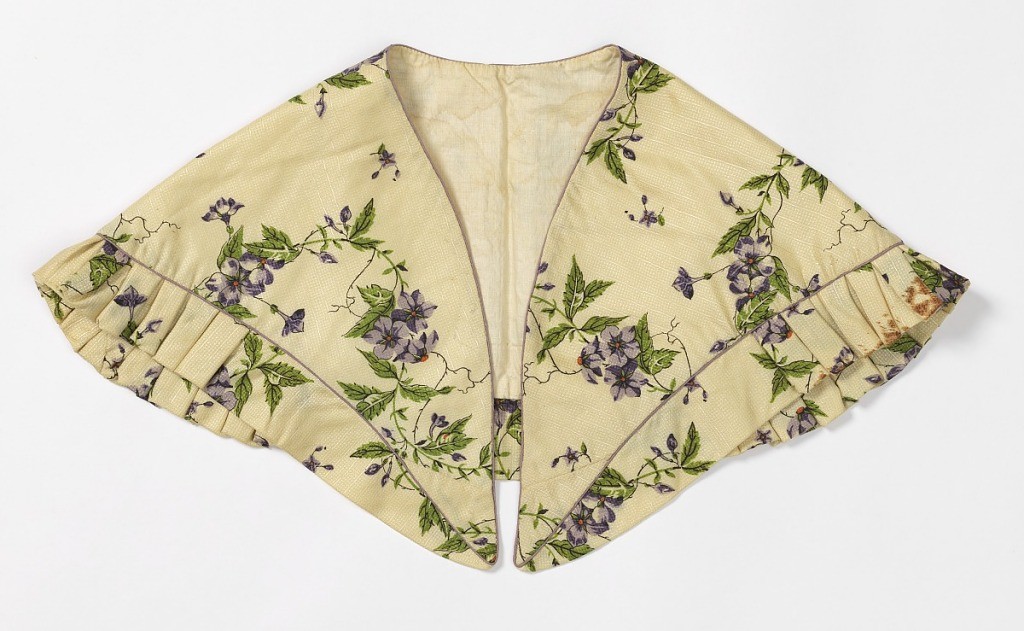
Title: Fichu
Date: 1836–40
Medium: silk Technique: compound weave, printed by engraved roller
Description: Fichu with piping and ruffled edge, in ivory silk printed with loosely drawn flowering vine in purples and greens.